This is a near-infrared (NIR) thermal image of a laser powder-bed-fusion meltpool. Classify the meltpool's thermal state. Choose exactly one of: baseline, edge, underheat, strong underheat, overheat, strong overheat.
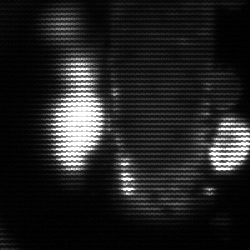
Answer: strong underheat